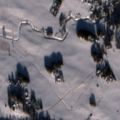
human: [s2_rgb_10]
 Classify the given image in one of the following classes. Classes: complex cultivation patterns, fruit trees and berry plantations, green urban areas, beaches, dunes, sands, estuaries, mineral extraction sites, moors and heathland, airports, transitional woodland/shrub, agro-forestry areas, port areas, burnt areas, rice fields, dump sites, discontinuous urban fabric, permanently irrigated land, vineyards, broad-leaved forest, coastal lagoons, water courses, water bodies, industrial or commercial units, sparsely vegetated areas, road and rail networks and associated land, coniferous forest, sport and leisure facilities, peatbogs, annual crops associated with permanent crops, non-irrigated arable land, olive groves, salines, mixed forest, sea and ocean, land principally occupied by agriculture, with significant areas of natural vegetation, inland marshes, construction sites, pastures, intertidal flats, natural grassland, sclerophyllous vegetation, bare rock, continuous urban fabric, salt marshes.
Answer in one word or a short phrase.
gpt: discontinuous urban fabric, non-irrigated arable land, mixed forest